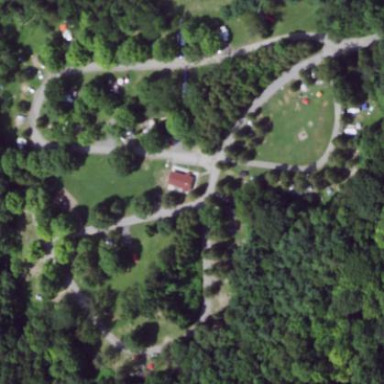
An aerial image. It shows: Campsite for tourism.